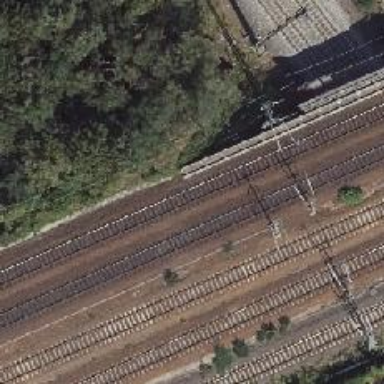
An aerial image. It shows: Railway bridge with electrified contact lines.